Question: I used to call this command to popup a simple balloon message when gradle build is complete. It had worked fine on cygwin's bash.
'''
notifu /p "Gradle build complete" /m "Now you can take a look at the results" /d 0 > /dev/null
'''
However, after switching to git's bash, the windows-style command line options such as '/p /m' have become resolved as cygwin drive letters: 'p:/ m:/'. Obviously, 'notifu' couldn't accept them.

Could anybody please tell me why it had been perfectly working on cygwin's bash, but not on git-bash now?
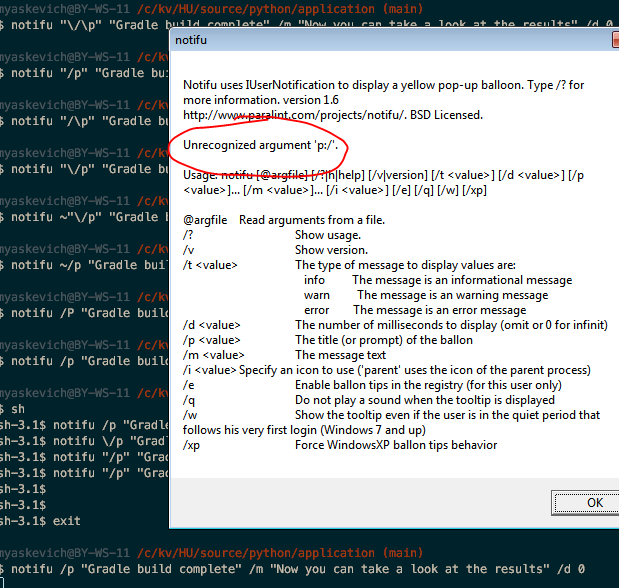
Answer: @astrounaut use like this in :
'''
notifu //p "title" //m "message.."
'''